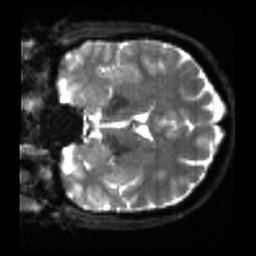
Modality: sbref
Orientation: coronal
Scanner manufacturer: siemens
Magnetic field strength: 3 T
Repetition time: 4 s
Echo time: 0.0594 s